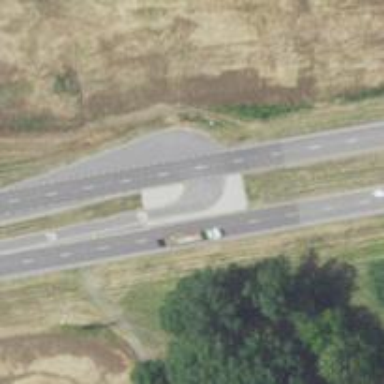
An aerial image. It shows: Trunk link highway.